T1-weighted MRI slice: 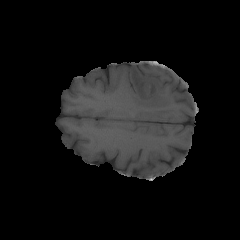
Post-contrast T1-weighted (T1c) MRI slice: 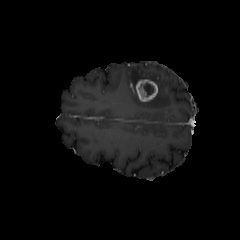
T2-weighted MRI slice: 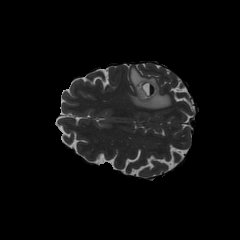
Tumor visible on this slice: yes